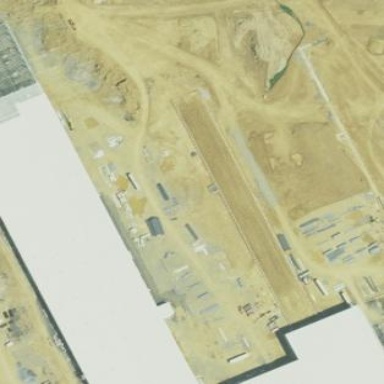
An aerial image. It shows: Warehouse building.